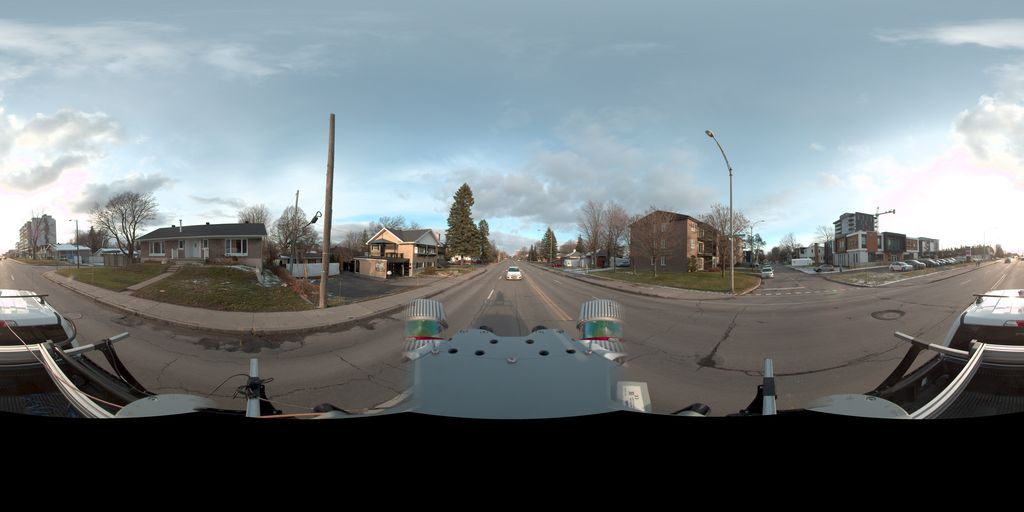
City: quebec_city